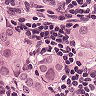
Metastatic tissue present: yes